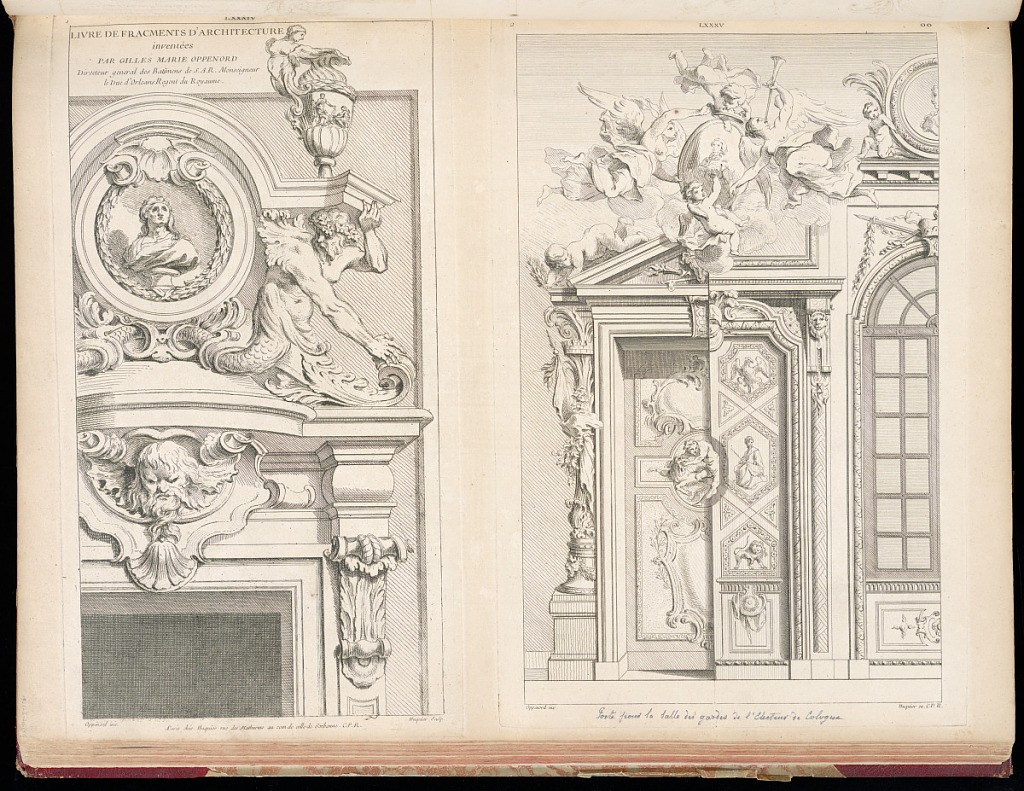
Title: Title Page
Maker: Gilles-Marie Oppenord, French, 1672–1742
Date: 1749-1761
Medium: Etching and engraving on laid paper
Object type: Bound print
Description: Page printed with two plates. The left plate is the title plate of the series, with the text printed at the top of the plate. Below the title is the top of a door, with a richly sculpted pediment that includes a sculpted portrait bust, a vase, an anguiped, a mascaron, scrolls, and brackets. The right plate depicts a door with a divided design with an elaborate sculpted group of angels with horns in clouds, carrying a portrait medallion. The doors and doorframes are decorated with rocaille motifs including lozenges, rosettes, lamb tongue, helmets, cartouches, acanthus leaves, and mythological scenes. The plates are signed and numbered; a graphite inscription below the plate on the right indicates that the design was for the doors of the guard room of the Elector of Cologne.